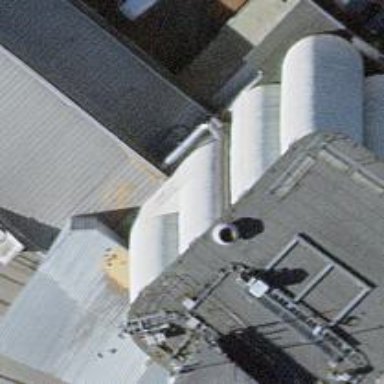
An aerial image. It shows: Silo.